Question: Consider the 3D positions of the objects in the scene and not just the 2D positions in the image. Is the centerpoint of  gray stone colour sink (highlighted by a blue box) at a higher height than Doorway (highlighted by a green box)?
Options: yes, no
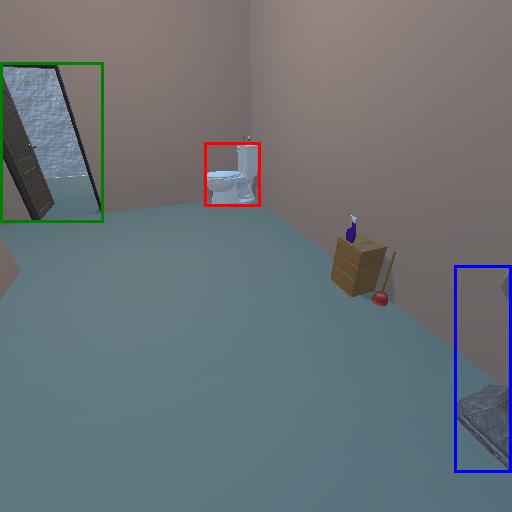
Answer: yes